Question: I am using google plus button in my app. I declared it in xml like:
'''
om.google.android.gms.plus.PlusOneButton
xmlns:plus="http://schemas.android.com/apk/lib/com.google.android.gms.plus"
android:id="@+id/plus_one_button"
android:layout_width="wrap_content"
android:layout_height="wrap_content"
android:layout_gravity="center"
plus:annotation="inline"
plus:size="standard" />
'''
And in my class:
'''
mPlusOneButton = (PlusOneButton) findViewById(R.id.plus_one_button);
mPlusOneButton.initialize(URL, 5);
'''
But it is also displaying an image and the text "+287 including You". I want it to display only google+ button and I want it not to display the image and text. How to do this?
Screenshot:

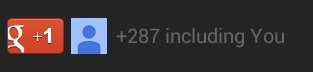
Answer: See this:<URL>
None doesnt set anything next to the button
Bubble sets the number of people (the +1)
Inline sets everything